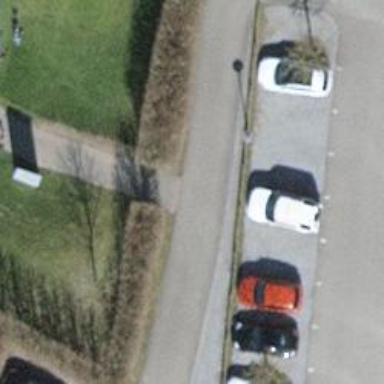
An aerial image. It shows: Entrance with barrier.